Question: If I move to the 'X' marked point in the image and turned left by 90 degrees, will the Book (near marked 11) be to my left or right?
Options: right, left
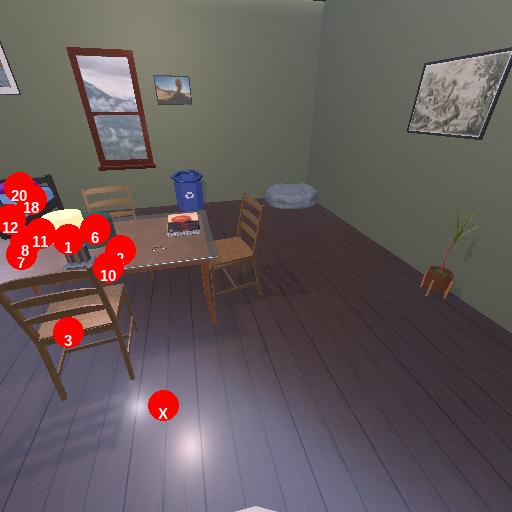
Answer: right